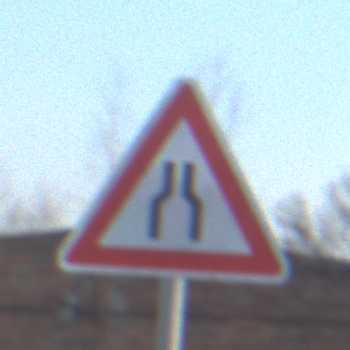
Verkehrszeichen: VerengteFahrbahn
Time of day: SunriseSunset
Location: Outdoor (Suburban)
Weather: PartlyCloudy
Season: Winter
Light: Natural